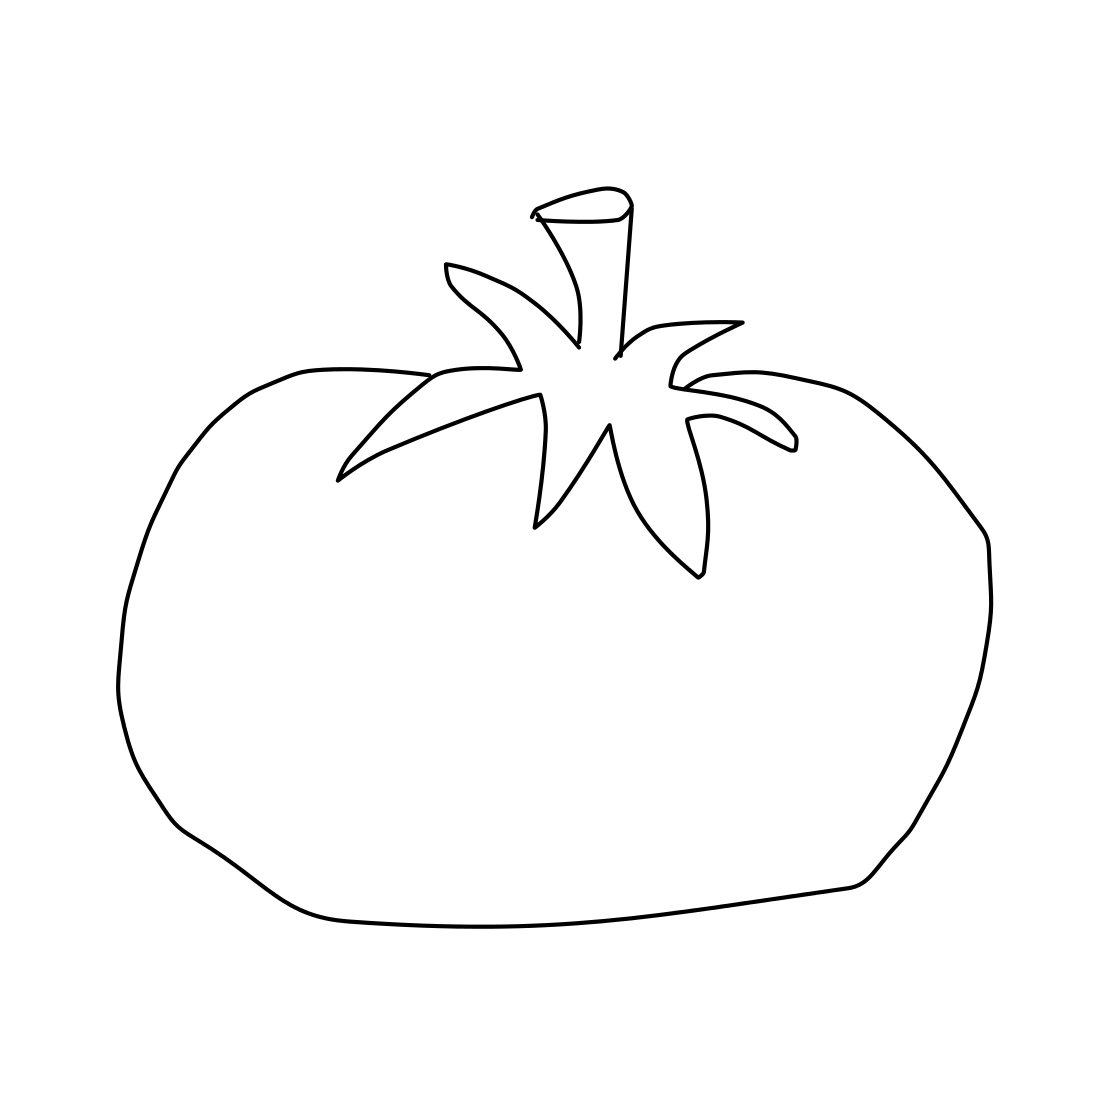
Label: tomato